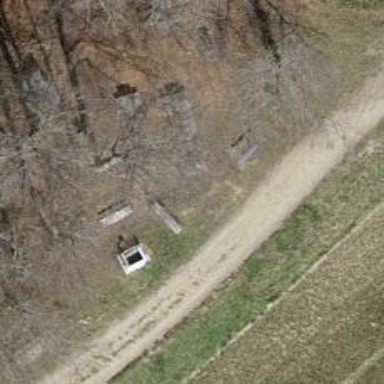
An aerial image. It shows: Bench for seating.